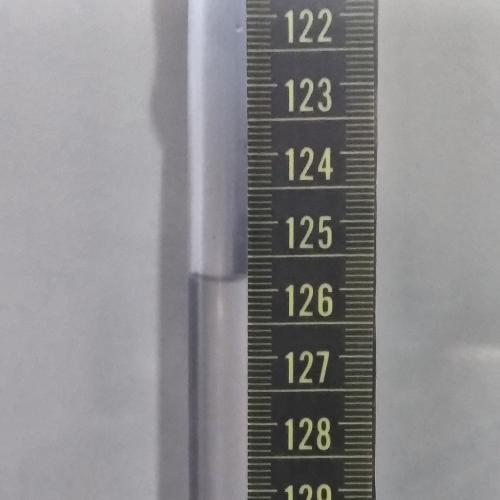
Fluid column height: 125.8 cm